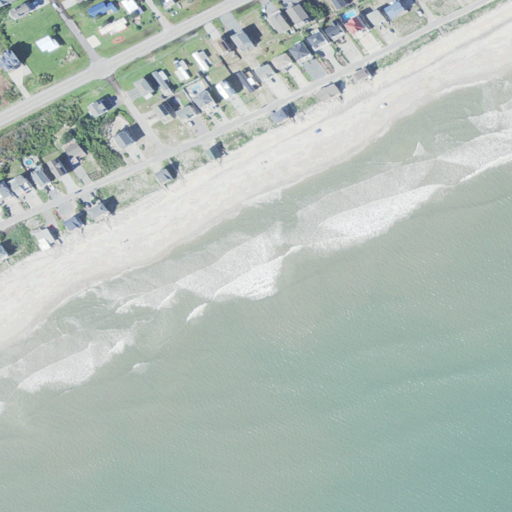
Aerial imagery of beach in North Carolina named Sea Haven Beach containing open water, medium intensity development, barren land, low intensity development, herbaceous wetlands, high intensity development, and open development